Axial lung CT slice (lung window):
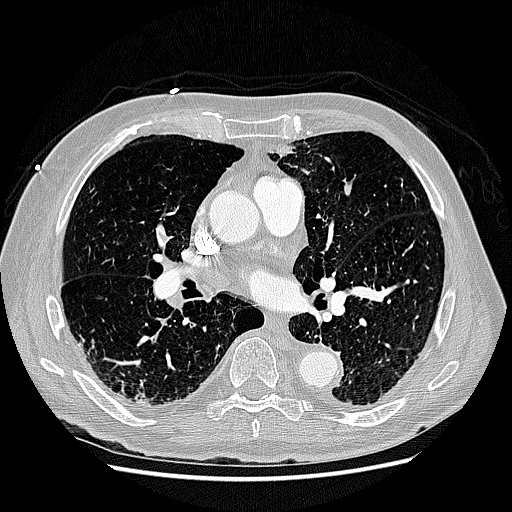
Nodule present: no